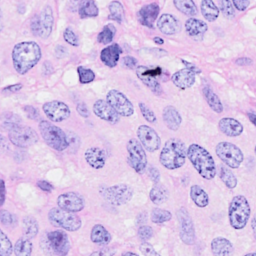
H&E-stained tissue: Breast